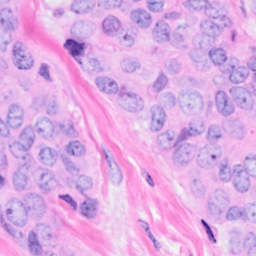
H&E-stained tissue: Breast